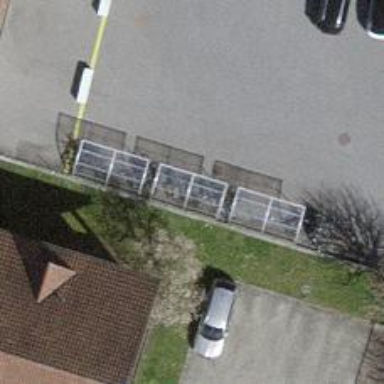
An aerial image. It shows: Rack for bicycle parking.